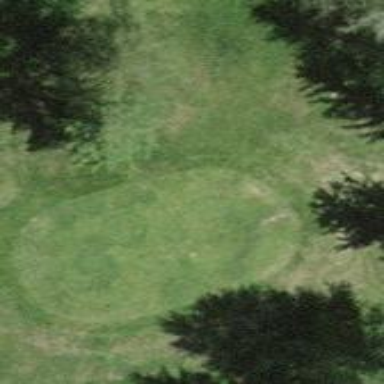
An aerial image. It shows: Golf tee.